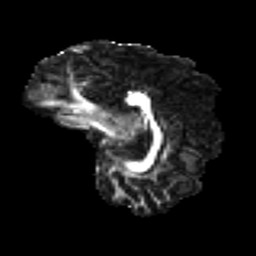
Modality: FA
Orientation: sagittal
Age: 24
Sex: female
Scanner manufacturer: ge
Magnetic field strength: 3 T
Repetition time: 7.8 s
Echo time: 0.0606 s